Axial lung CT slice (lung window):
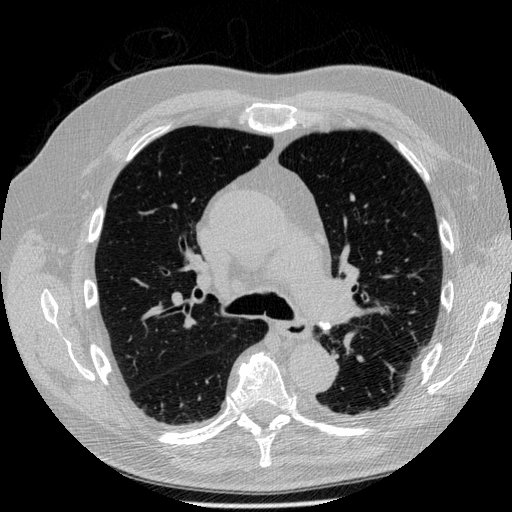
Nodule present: no